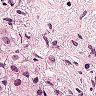
Metastatic tissue present: yes